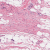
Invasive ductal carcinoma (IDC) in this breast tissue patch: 0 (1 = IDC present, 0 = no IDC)